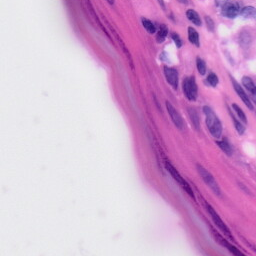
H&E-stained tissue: Skin